Question: I have the following table structure:
'AuditUserMethods':
'''
+---------------+---------------+----------+
| ColumnName | DataType | Nullable |
+---------------+---------------+----------+
| Id | INT | NOT NULL |
| CreatedDate | DATETIME | NOT NULL |
| ApiMethodName | NVARCHAR(MAX) | NOT NULL |
| Request | NVARCHAR(MAX) | NOT NULL |
| Result | NVARCHAR(MAX) | NOT NULL |
| Method_Id | INT | NOT NULL |
| User_Id | INT | NULL |
+---------------+---------------+----------+
'''
'AuditUserMethodErrorCodes':
'''
+--------------------+----------+----------+
| ColumnName | DataType | Nullable |
+--------------------+----------+----------+
| Id | INT | NOT NULL |
| AuditUserMethod_Id | INT | NOT NULL |
| ErrorCode | INT | NOT NULL |
+--------------------+----------+----------+
'''
The 'ID' is the PK in both tables. There is a one to many relationship. An 'AuditUserMethod' can have many 'AuditUserMethodErrorCodes'. Hence the FK 'AuditUserMethod_Id'.
There are two nonclustered indexes on both the 'AuditUserMethod_Id' and 'CreatedDate' in the 'AuditUserMethods' table.
The purpose of the procedure is to return a paginated result set based on filters. The '@PageSize' determines how many rows to return and '@PageIndex' determines which page to return. All other variables are for filtering.
Three result sets are returned.
1. Contains the the AuditUserMethods detail
2. Contains the AuditUserMethodErrorCodes detail
3. Contains the total rows found (i.e. if the page size was 1000 and there were 5000 rows that matched all the criteria, this would return 5000).
Stored procedure:
'''
CREATE PROCEDURE [api].[Audit_V1_GetAuditDetails]
(
@Users XML = NULL,
@Methods XML = NULL,
@ErrorCodes XML = NULL,
@FromDate DATETIME = NULL,
@ToDate DATETIME = NULL,
@PageSize INT = 5,
@PageIndex INT = 0
)
AS
BEGIN
DECLARE @UserIds TABLE (Id INT)
DECLARE @MethodNames TABLE (Name NVARCHAR(256))
DECLARE @ErrorCodeIds TABLE (Id INT)
DECLARE @FilterUsers BIT = 0
DECLARE @FilterMethods BIT = 0
DECLARE @FilterErrorCodes BIT = 0
INSERT @UserIds
SELECT
x.y.value('.', 'int')
FROM
@Users.nodes('Ids/x/@i') AS x (y)
INSERT @MethodNames
SELECT
x.y.value('.', 'NVARCHAR(256)')
FROM
@Methods.nodes('ArrayOfString/string') AS x (y)
INSERT @ErrorCodeIds
SELECT
x.y.value('.', 'int')
FROM
@ErrorCodes.nodes('Ids/x/@i') AS x (y)
IF EXISTS (SELECT TOP 1 0 FROM @UserIds)
SET @FilterUsers = 1
IF EXISTS (SELECT TOP 1 0 FROM @MethodNames)
SET @FilterMethods = 1
IF EXISTS (SELECT TOP 1 0 FROM @ErrorCodeIds)
SET @FilterErrorCodes = 1
DECLARE @StartRow INT = @PageIndex * @Pagesize
DECLARE @PageDataResults TABLE (Id INT,
CreatedDate DATETIME,
ApiMethodName NVARCHAR(256),
Request NVARCHAR(MAX),
Result NVARCHAR(MAX),
MethodId INT,
UserId INT,
TotalRows INT);
WITH PageData AS
(
SELECT
id AS id
, createddate AS createddate
, apimethodname AS apimethodname
, request AS request
, result AS result
, method_id AS method_id
, user_id AS user_id
, ROW_NUMBER() OVER (ORDER BY createddate DESC, id DESC) AS row_number
, COUNT(*) OVER() as TotalRows
FROM
dbo.AuditUserMethods AS aum
WHERE
(@FromDate IS NULL OR
(@FromDate IS NOT NULL AND aum.createddate > @FromDate))
AND (@ToDate IS NULL OR
(@ToDate IS NOT NULL AND aum.createddate < @ToDate))
AND (@FilterUsers = 0 OR
(@FilterUsers = 1 AND aum.user_id IN (SELECT Id FROM @UserIds)))
AND (@FilterMethods = 0 OR
(@FilterMethods = 1 AND aum.ApiMethodName IN (SELECT Name FROM @MethodNames)))
AND (@FiltererRorCodes = 0 OR
(@FiltererRorCodes = 1
AND EXISTS (SELECT 1
FROM AuditUserMethodErrorCodes e
WHERE e.AuditUserMethod_Id = aum.Id
AND e.ErrorCode IN (SELECT Id FROM @ErrorCodeIds)
)
)
)
)
INSERT @PageDataResults
SELECT TOP (@Pagesize)
PageData.id AS id
, PageData.createddate AS createddate
, PageData.apimethodname AS apimethodname
, PageData.request AS request
, PageData.result AS result
, PageData.method_id AS method_id
, PageData.user_id AS user_id
, PageData.TotalRows AS totalrows
FROM
PageData
WHERE
PageData.row_number > @StartRow
ORDER BY
PageData.createddate DESC
SELECT
Id, CreatedDate, ApiMethodName, Request, Result, MethodId, UserId
FROM
@PageDataResults
SELECT
aumec.AuditUserMethod_Id, aumec.ErrorCode
FROM
@PageDataResults ps
INNER JOIN
AuditUserMethodErrorCodes aumec ON ps.Id = aumec.AuditUserMethod_Id
SELECT TOP 1
TotalRowsNumberOfReturnedAuditEntries
FROM @PageDataResults
END
'''
The 'AuditUserMethods' table contains 500,000 rows and the 'AuditUserMethodErrorCodes' contains 67843 rows.
I am executing the procedure with the following parameters:
'''
EXEC [api].[Audit_V1_GetAuditDetails] @Users = N'<Ids><x i="1" /></Ids>'
,@Methods = NULL
,@ErrorCodes = N'<Ids />'
,@FromDate = '2015-02-15 07:18:59.613'
,@ToDate = '2015-07-02 08:18:59.613'
,@Pagesize = 5000
,@PageIndex = 0
'''
The stored procedure takes just over 2 seconds to execute and return 5000 rows. I need this stored procedure to run much faster and I'm not sure how to improve it.
According to the actual execution plan. It is the CTE that is taking up 99% relative to the batch. Within the CTE, it is the Sort that is taking up 95% of the cost:

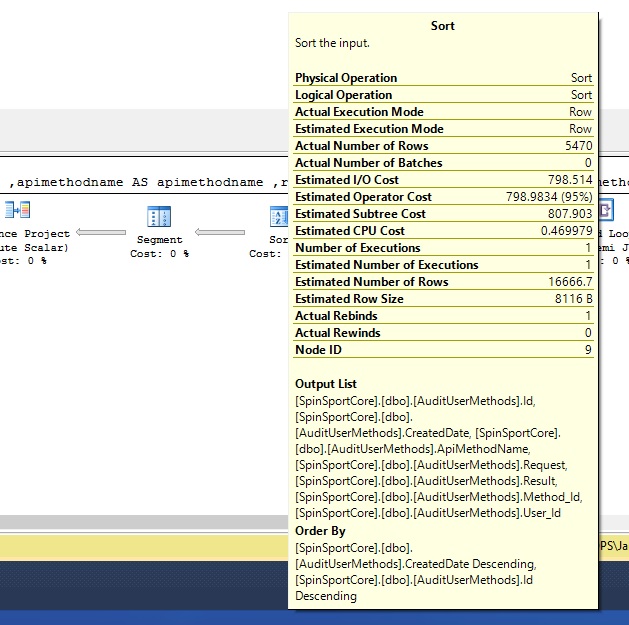
Answer: I'd start by declaring a couple table parameter types.
'''
CREATE TYPE [api].[IdSet] AS TABLE
(
[Id] INT NOT NULL
);
'''
and,
'''
CREATE TYPE [api].[StringSet] AS TABLE
(
[Value] NVARCHAR(256) NOT NULL
);
'''
Then I'd change the signature of the store procedure to use them.
I'd also return the total count as an output parameter rather than as a separate result set.
'''
CREATE PROCEDURE [api].[Audit_V2_GetAuditDetails]
(
@userIds [api].[IdSet] READONLY,
@methodNames [api].[StringSet] READONLY,
@errorCodeIds [api].[IdSet] READONLY,
@fromDate DATETIME = NULL,
@toDate DATETIME = NULL,
@pageSize INT = 5,
@pageIndex INT = 0,
@totalCount BIGINT OUTPUT
)
'''
I know you may still need to do the XML extraction but it will help the query planner if you do it outside the SP.
Now, in the SP, I would not use the '@PageDataResults' I'd get just the ids for the page. I wouldn't use the CTE either, that is not helping in this scenario.
I'd simplify the query and run it once to aggregate the total count, then if that is greater than 0, run the same query again to return just the page of ids. The main body of the query will have been cached internally by the server.
Additionally, Id' do the paging with the 'OFFSET' and 'FETCH' extensions to <URL>,
There are a number of logical simplifications that I outline below,
'''
CREATE PROCEDURE [api].[Audit_V2_GetAuditDetails]
(
@userIds [api].[IdSet] READONLY,
@methodNames [api].[StringSet] READONLY,
@errorCodeIds [api].[IdSet] READONLY,
@fromDate DATETIME = NULL,
@toDate DATETIME = NULL,
@pageSize INT = 5,
@pageIndex INT = 0,
@totalCount BIGINT OUTPUT
)
AS
DECLARE @offset INT = @pageSize * @pageIndex;
DECLARE @filterUsers BIT = 0;
DECLARE @filterMethods BIT = 0;
DECLARE @filterErrorCodes BIT = 0;
IF EXISTS (SELECT 0 FROM @userIds)
SET @filterUsers = 1;
IF EXISTS (SELECT 0 FROM @methodNames)
SET @filterMethods = 1;
IF EXISTS (SELECT 0 FROM @errorCodeIds)
SET @filterErrorCodes = 1;
SELECT
@totalCount = COUNT_BIG(*)
FROM
[dbo].[AuditUserMethods] [aum]
LEFT JOIN
@userIds [U]
ON [U].[Id] = [aum].[user_id]
LEFT JOIN
@methodName [M]
ON [M].[Value] = [aum].[ApiMethodName]
WHERE
(
@fromDate IS NULL
OR
[aum].[createddate] > @fromDate
)
AND
(
@toDate IS NULL
OR
[aum].[createddate] < @toDate
)
AND
(
@filterUsers = 0
OR
[U].[Id] IS NOT NULL
(
AND
(
@filterMethods = 0
OR
[M].[Value] IS NOT NULL
(
AND
(
@filterErrorCodes = 0
OR
(
EXISTS(
SELECT
1
FROM
[dbo].[AuditUserMethodErrorCodes] [e]
JOIN
@errorCodeIds [ec]
ON [ec].[Id] = [e].[ErrorCode]
WHERE
[e].[AuditUserMethod_Id] = [aum].[Id])
);
DECLARE @pageIds [api].[IdSet];
IF @totalCount > 0
INSERT @pageIds
SELECT
[aum].[id]
FROM
[dbo].[AuditUserMethods] [aum]
LEFT JOIN
@userIds [U]
ON [U].[Id] = [aum].[user_id]
LEFT JOIN
@methodName [M]
ON [M].[Value] = [aum].[ApiMethodName]
WHERE
(
@fromDate IS NULL
OR
[aum].[createddate] > @fromDate
)
AND
(
@toDate IS NULL
OR
[aum].[createddate] < @toDate
)
AND
(
@filterUsers = 0
OR
[U].[Id] IS NOT NULL
(
AND
(
@filterMethods = 0
OR
[M].[Value] IS NOT NULL
(
AND
(
@filterErrorCodes = 0
OR
(
EXISTS(
SELECT
1
FROM
[dbo].[AuditUserMethodErrorCodes] [e]
JOIN
@errorCodeIds [ec]
ON [ec].[Id] = [e].[ErrorCode]
WHERE
[e].[AuditUserMethod_Id] = [aum].[Id])
)
ORDER BY
[aum].[createddate] DESC,
[aum].[id] DESC
OFFSET @offset ROWS
FETCH NEXT @pageSize ROWS ONLY;
SELECT
[aum].[Id],
[aum].[CreatedDate],
[aum].[ApiMethodName],
[aum].[Request],
[aum].[Result],
[aum].[MethodId],
[aum].[UserId]
FROM
[dbo].[AuditUserMethods] [aum]
JOIN
@pageIds [i]
ON [i].[Id] = [aum].[id]
ORDER BY
[aum].[createddate] DESC,
[aum].[id] DESC;
SELECT
[aumec].[AuditUserMethod_Id],
[aumec].[ErrorCode]
FROM
[dbo].[AuditUserMethodErrorCodes] [aumec]
JOIN
@pageIds [i]
ON [i].[Id] = [aumec].[AuditUserMethod_Id];
/* The total count is an output parameter */
RETURN 0;
'''
If this doesn't improve things enough, you'll need to look at the query plan and consider what indices would be optimal.
All the code is written off the cuff, so, while the ideas are right the syntax may not be perfect.